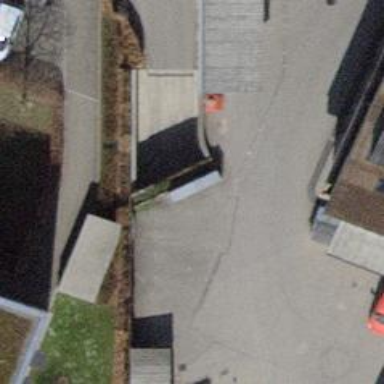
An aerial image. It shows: Parking entrance.